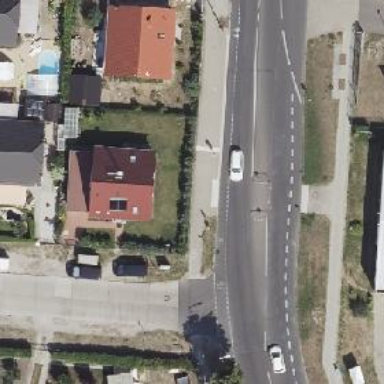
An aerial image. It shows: Unmarked crossing with pedestrian island.